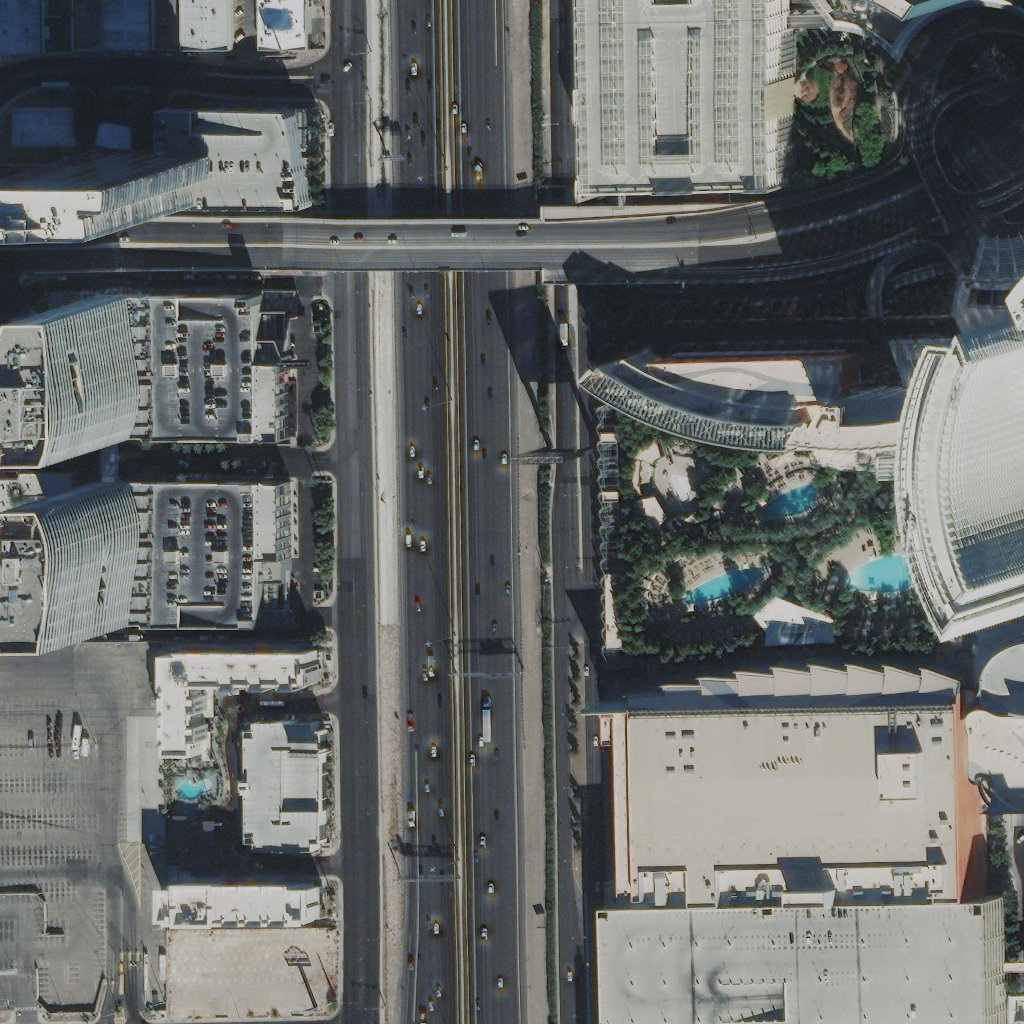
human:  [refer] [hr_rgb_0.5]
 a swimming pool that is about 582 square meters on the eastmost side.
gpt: <box>[[81, 53, 89, 58, 0]]</box>